Aerial crown-view tile of a tropical tree (Barro Colorado Island, Panama), acquired 20250715:
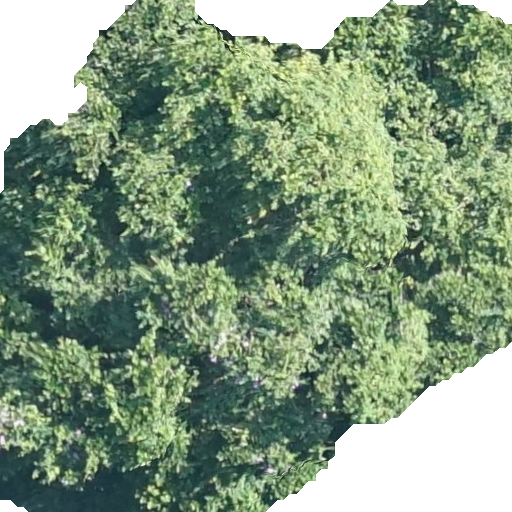
Species: Anacardium excelsum
GBIF accepted scientific name: Anacardium excelsum
Crown area: 358.307 m²